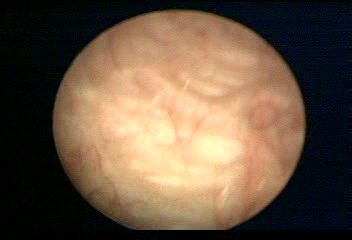
Modality: WLC
Class: Normal mucosa
Bladder cancer association: No